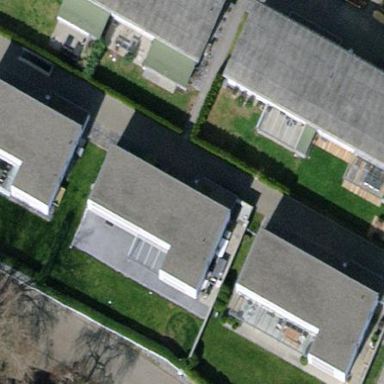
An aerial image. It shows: Simple house.